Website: ulta-beauty
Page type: payment
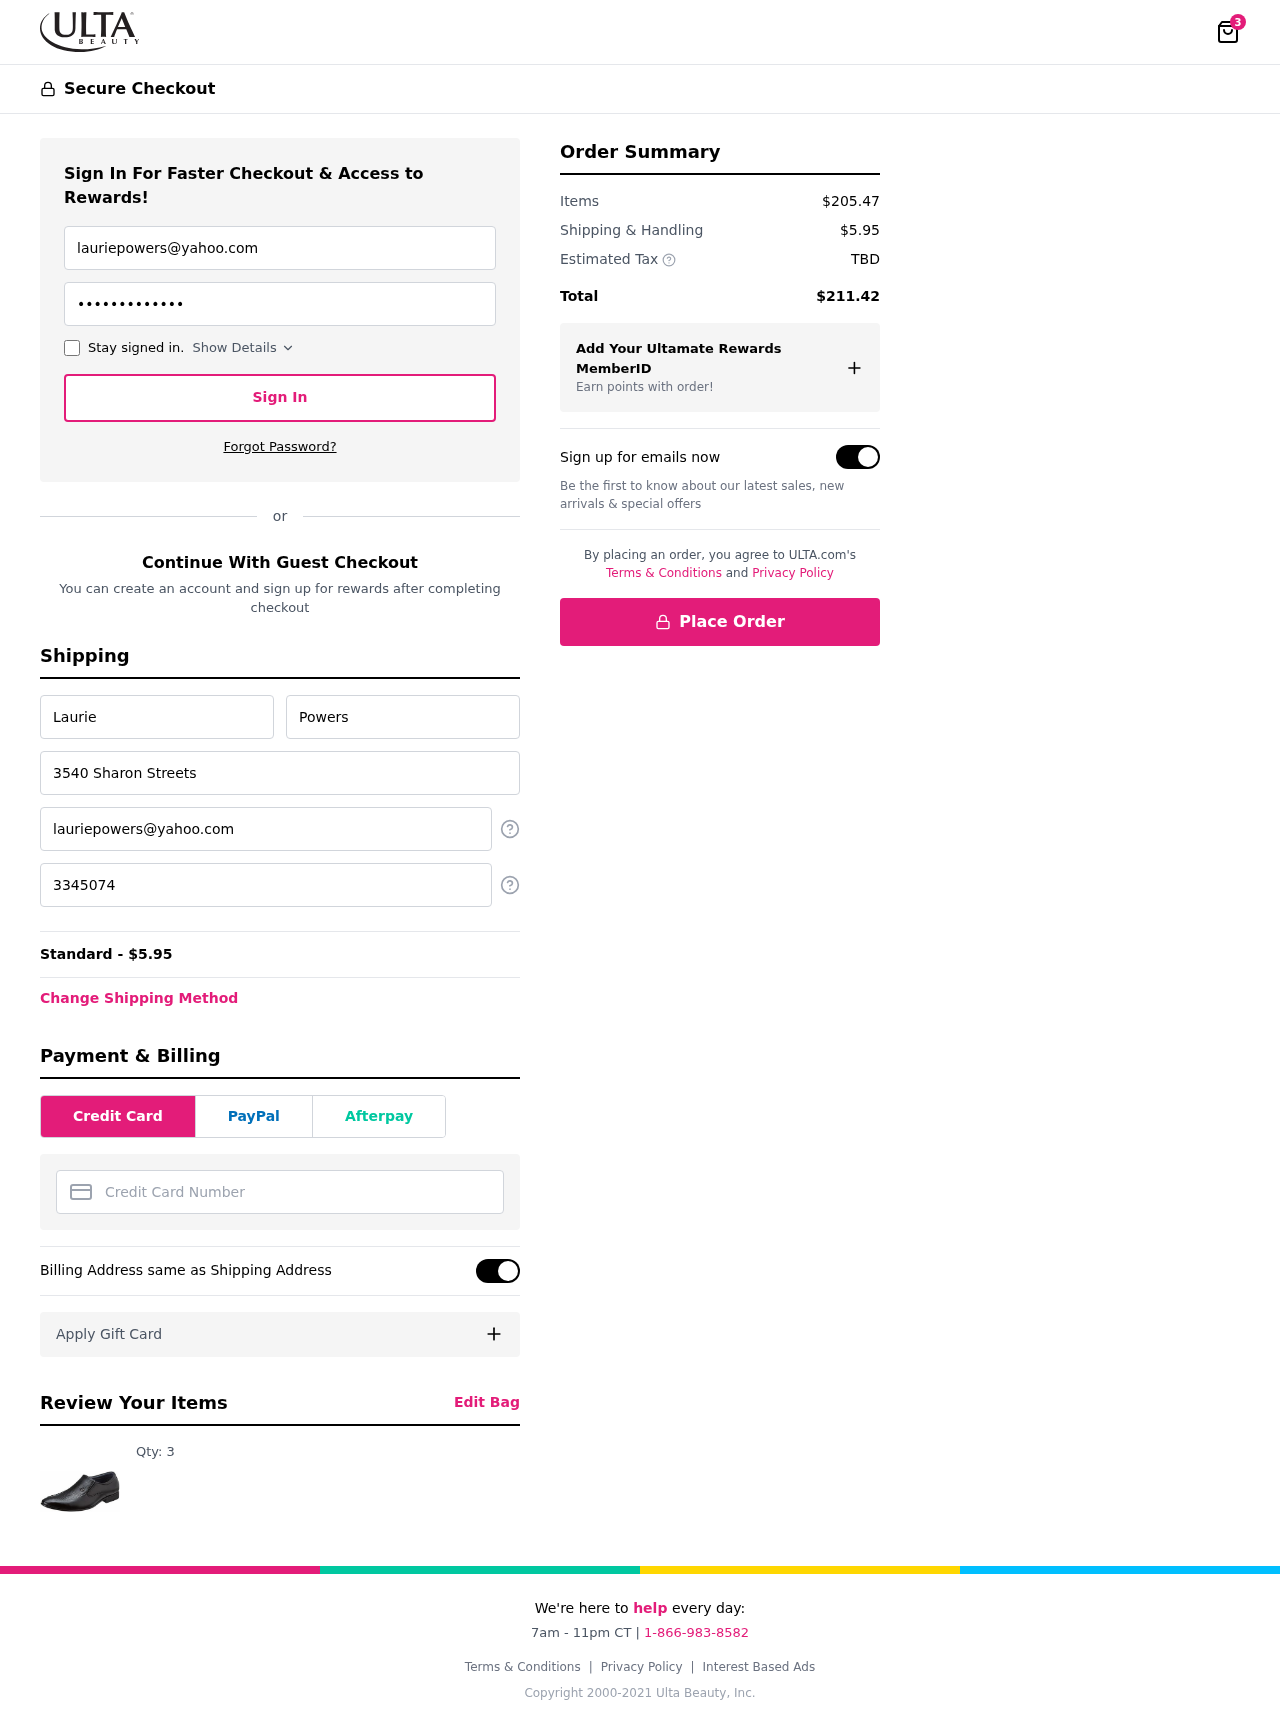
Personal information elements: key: PII_CARD_NUMBER
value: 6572 9466 7116 8457
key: PII_EMAIL
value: lauriepowers@yahoo.com
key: PII_FIRSTNAME
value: Laurie
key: PII_LASTNAME
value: Powers
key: PII_PHONE
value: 3345074517
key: PII_STREET
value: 3540 Sharon Streets
Product elements: key: PRODUCT1_QUANTITY
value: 3
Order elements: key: ORDER_NUM_ITEMS
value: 3
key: ORDER_SHIPPING_COST
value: $5.95
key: ORDER_SHIPPING_COST
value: Standard - $5.95
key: ORDER_SUBTOTAL
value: $205.47
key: ORDER_TAX
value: TBD
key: ORDER_TOTAL
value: $211.42